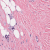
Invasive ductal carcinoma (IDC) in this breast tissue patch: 0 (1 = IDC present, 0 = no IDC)